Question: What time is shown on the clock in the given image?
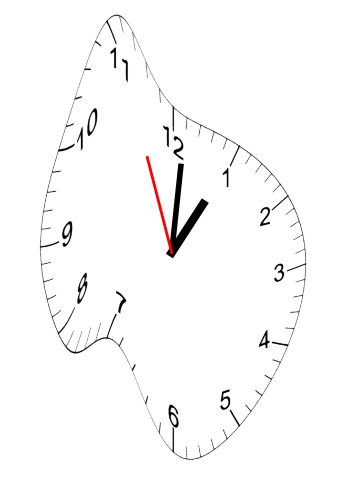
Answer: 01:00:56